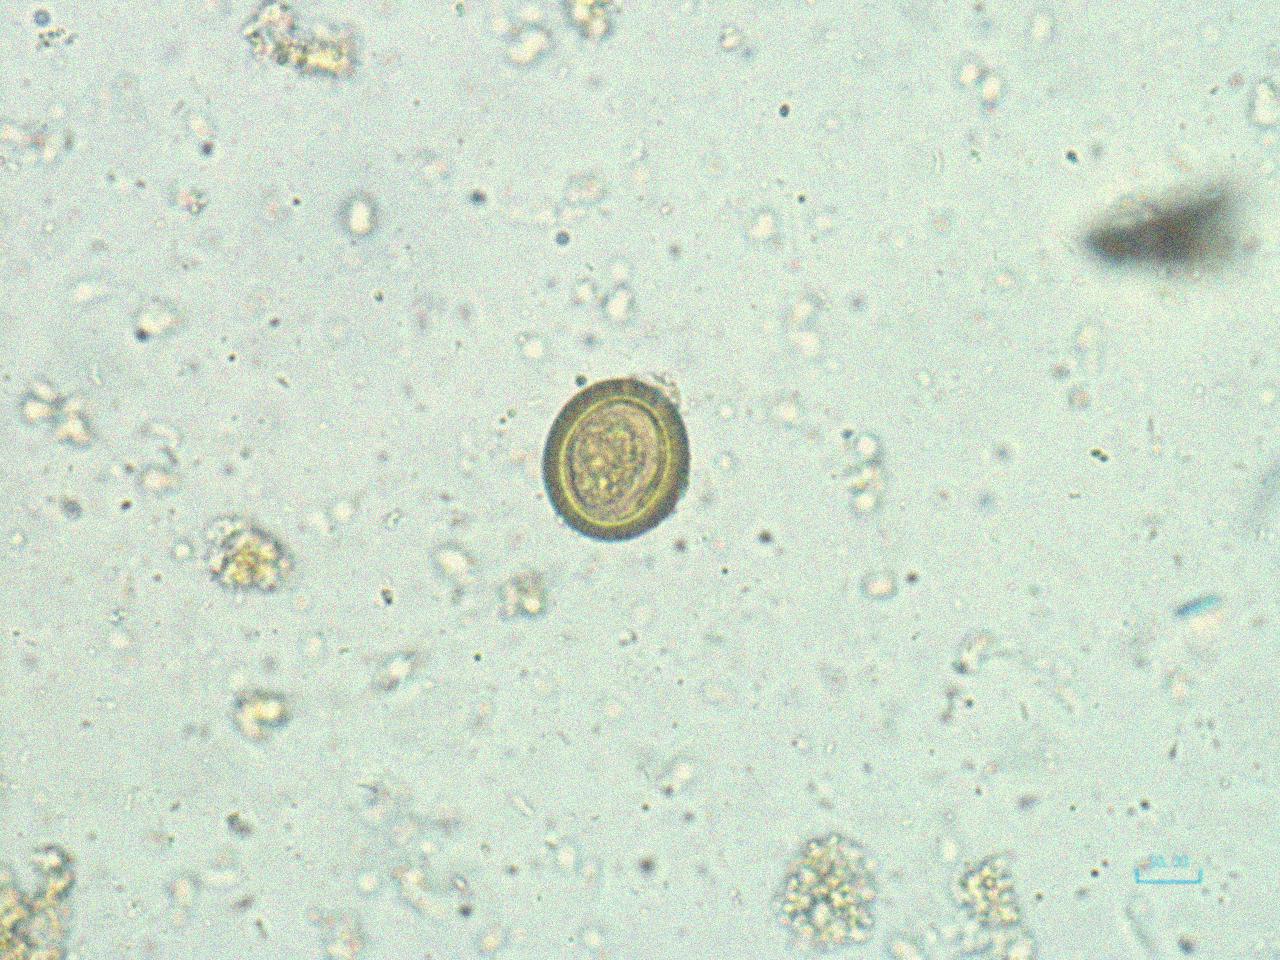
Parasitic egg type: Taenia spp. egg